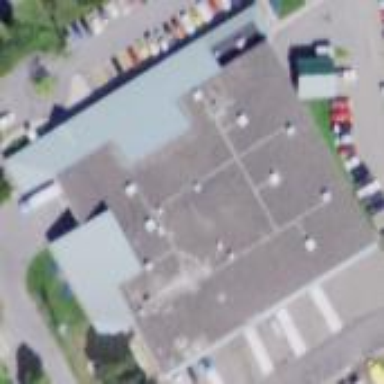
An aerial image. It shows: Transportation building.